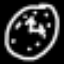
Label: clock